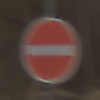
Verkehrszeichen: VerbotDerEinfahrt
Umgebung: Outdoor, Nature
Tageszeit: MorningAfternoon
Wetter: PartlyCloudy
Licht: Natural
Jahreszeit: Winter
Kontrast: MediumContrast